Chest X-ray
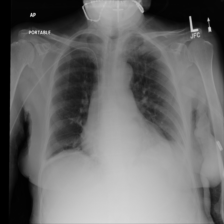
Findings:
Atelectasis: positive
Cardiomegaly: negative
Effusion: negative
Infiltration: positive
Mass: negative
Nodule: negative
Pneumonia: negative
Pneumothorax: negative
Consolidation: negative
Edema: negative
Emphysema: negative
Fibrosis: negative
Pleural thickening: negative
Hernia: negative